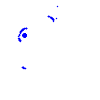
Particle: pion